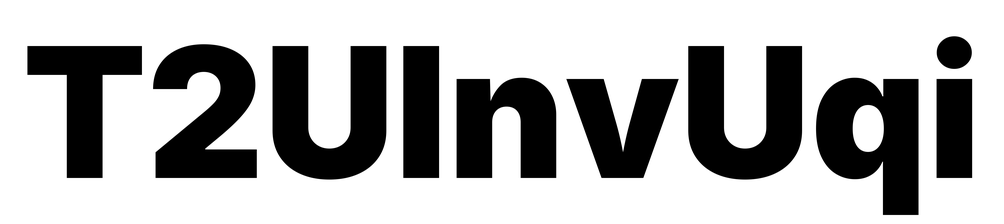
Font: Inter_Black